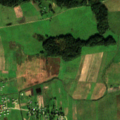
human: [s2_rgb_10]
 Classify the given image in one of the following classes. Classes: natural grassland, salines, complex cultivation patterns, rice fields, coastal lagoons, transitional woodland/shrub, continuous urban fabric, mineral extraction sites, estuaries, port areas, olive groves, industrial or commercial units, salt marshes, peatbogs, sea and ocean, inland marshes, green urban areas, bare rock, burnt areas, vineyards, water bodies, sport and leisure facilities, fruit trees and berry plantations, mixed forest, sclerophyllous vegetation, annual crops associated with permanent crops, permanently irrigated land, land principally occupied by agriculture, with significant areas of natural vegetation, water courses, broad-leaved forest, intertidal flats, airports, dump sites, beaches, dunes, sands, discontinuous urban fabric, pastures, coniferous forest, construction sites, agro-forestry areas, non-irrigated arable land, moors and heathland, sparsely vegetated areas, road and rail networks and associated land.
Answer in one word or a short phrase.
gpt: discontinuous urban fabric, non-irrigated arable land, pastures, complex cultivation patterns, mixed forest